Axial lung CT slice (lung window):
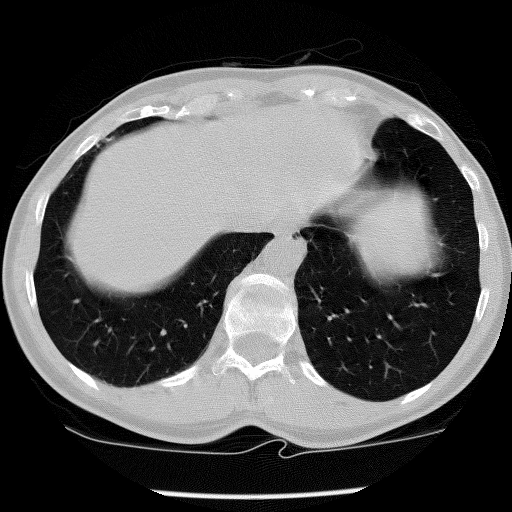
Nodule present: no